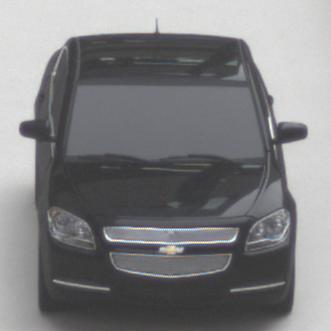
Make: Chevrolet
Model: Malibu 2.4
Detailed model: Malibu
Model produced from: 2012/07
Model produced until: 2014/08
Doors: 4
Color: black
Road condition: dry road
Daytime: midday
Contrast: low contrast